Question: I use for keeping an eye onto branches, commits and so on ...
I am running Ubuntu 14.04. and noticed that the background color of the branch label is different in comparison to what I am used to on another machine running Ubuntu 13.10. Currently I have Git 1.9.3 installed.

Is there a way to customize the background color of the branch label in ?
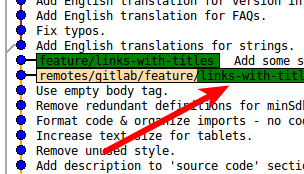
Answer: That appears to be the 'headbgcolor', which is not available from the GUI colour settings.
Close 'gitk', then modify '~/.config/git/gitk' (or '~/.gitk', check whether either of these files exists already) and change
'''
set headbgcolor green
'''
to some other colour. Hex codes appear to be supported unquoted, e.g.
'''
set headbgcolor #123456
'''